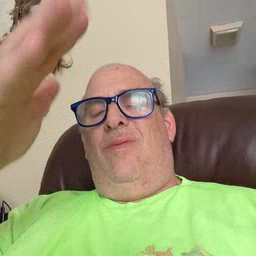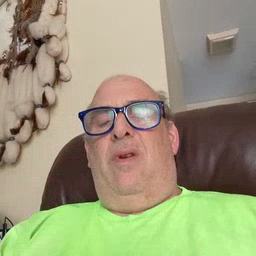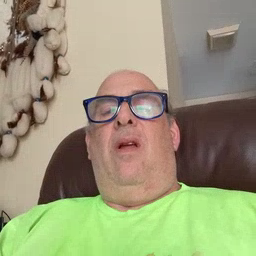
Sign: pretend